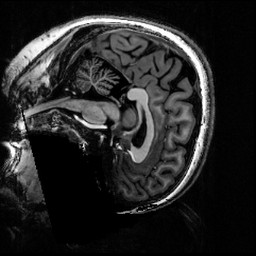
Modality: T1w
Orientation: sagittal
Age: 26
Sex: female